Interaction volume radius: 5 \u00c5
Interaction volume height: 45 \u00c5
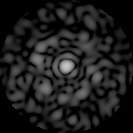
Disorder parameter: 0.8271